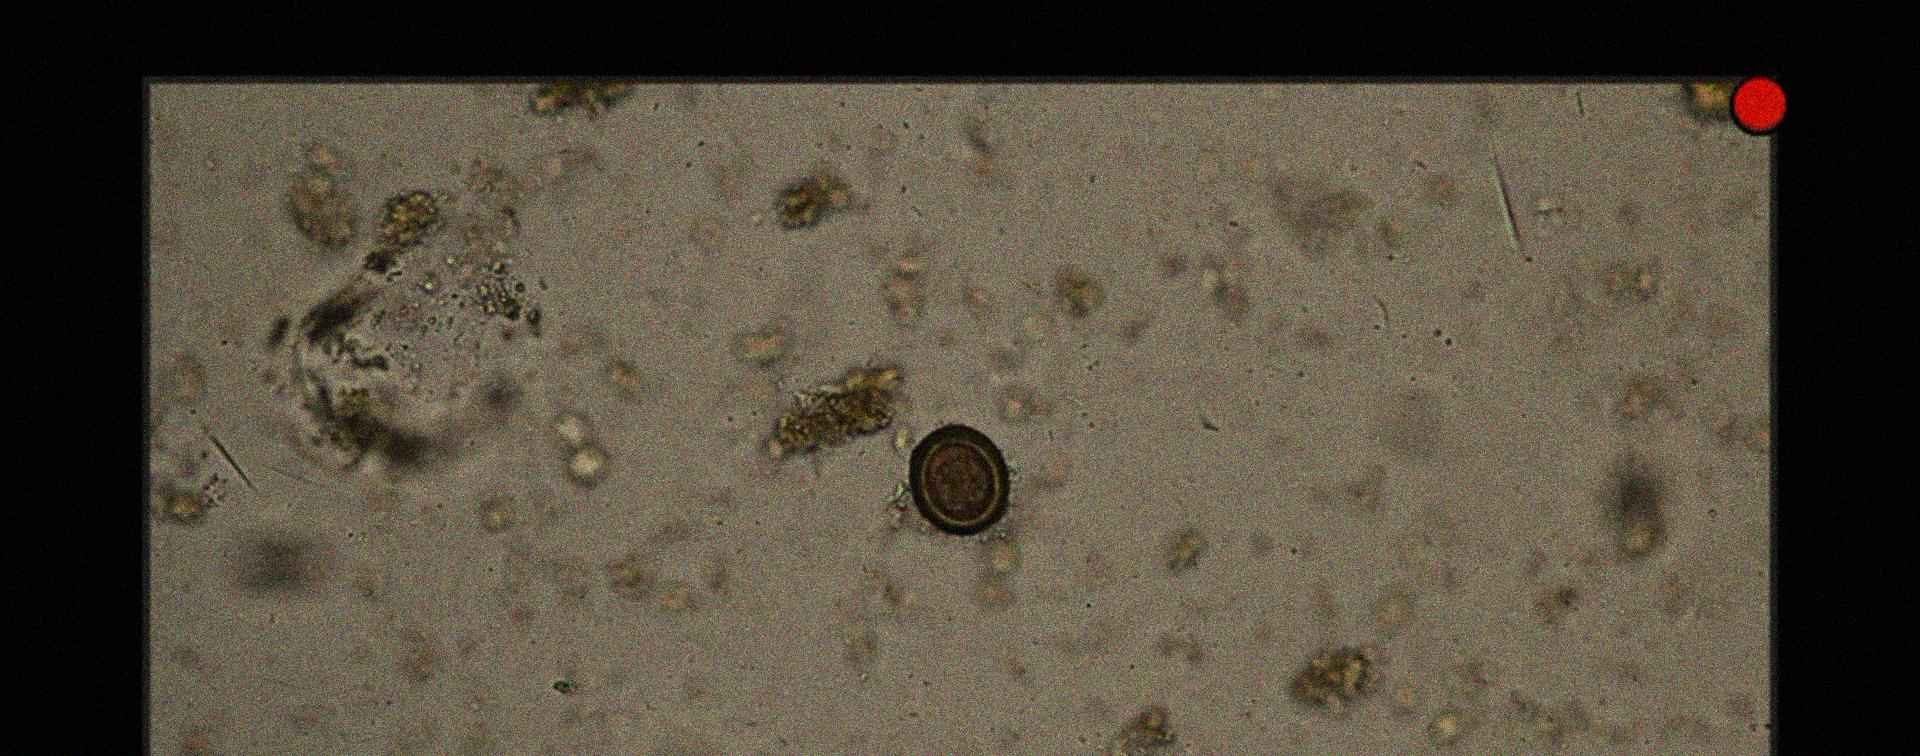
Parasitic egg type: Taenia spp. egg